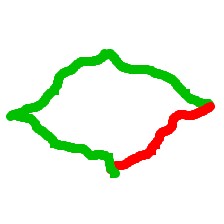
Shape: rhombus